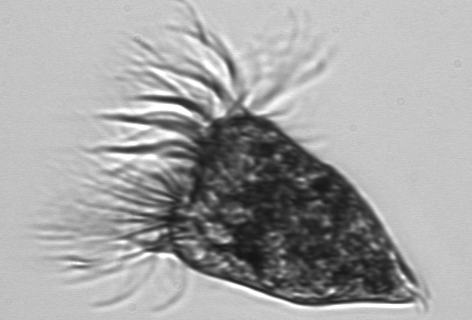
Label: Pelagostrobilidium